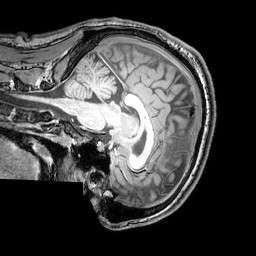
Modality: T1w
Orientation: sagittal
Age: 20
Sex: male
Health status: healthy
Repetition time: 0.081 s
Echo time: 0.037 s